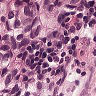
Metastatic tissue present: yes